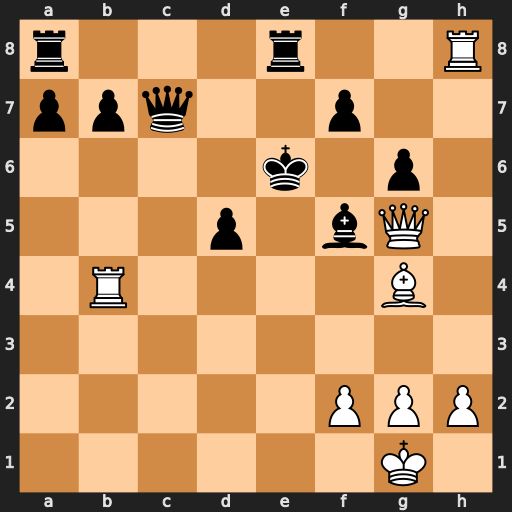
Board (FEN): r3r2R/ppq2p2/4k1p1/3p1bQ1/1R4B1/8/5PPP/6K1
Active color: w
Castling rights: -
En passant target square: -
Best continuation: Bxf5+ gxf5 Rh6+